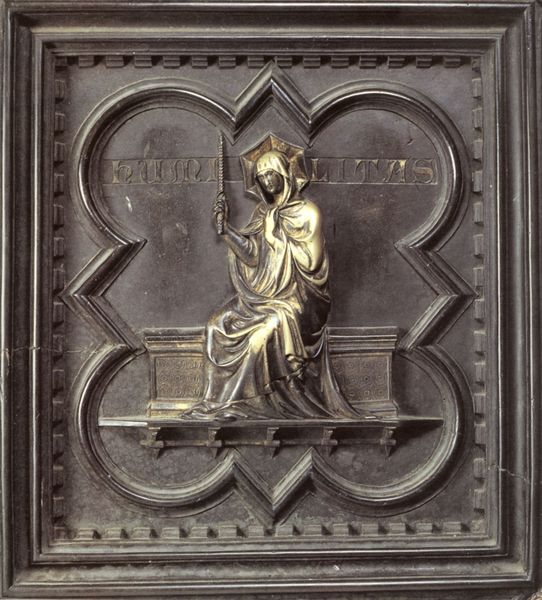
Titel: Südportal
Künstler: Andrea Pisano
Standort: Florenz, Baptisterium (EU - I - Toskana)
Schlagwörter: mann, sitzen, ausschnitt, frau, tür, schleier, alt, rahmen, gewand, gold, sitzend, tugend, statue, relief, schrift, stab, kopftuch, detail, metall, bronze, truhe, rechteck, jungfrau, personifikation, portal, heiligenschein, florenz, heilige, maria, guss, vergoldung, zepter, szepter, baptisterium, 1400, humilitas, santa maria del fiore, humitas, tugen